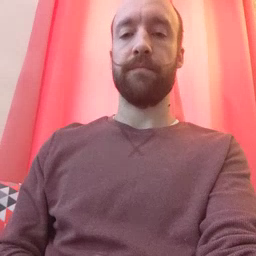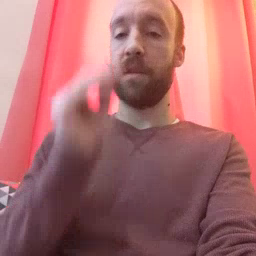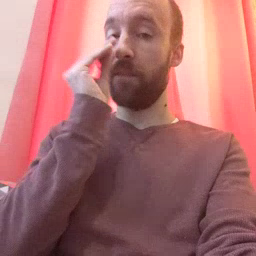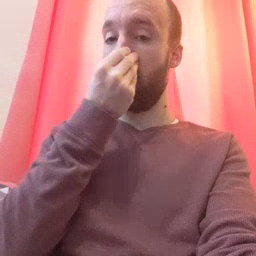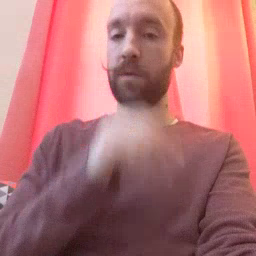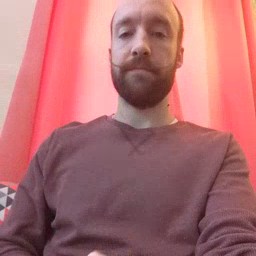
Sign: flower